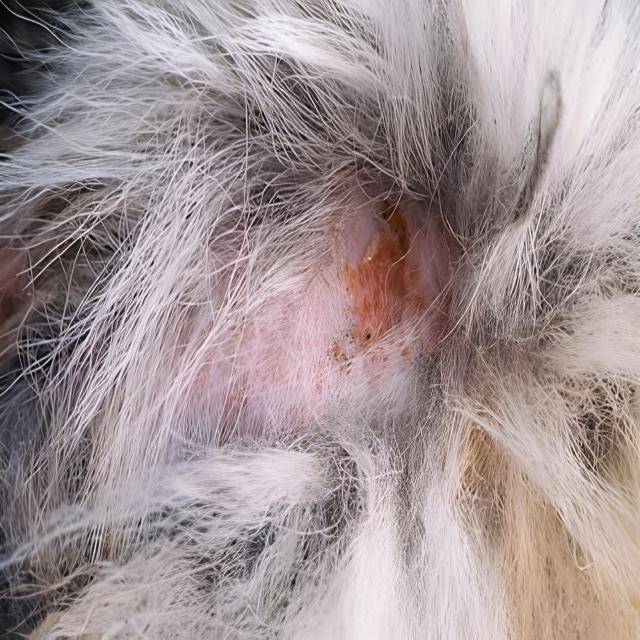
Canine dermatitis — inflammation of the skin presenting with erythema, pruritus, papules, and excoriation. May be allergic, contact, or atopic in origin.